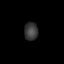
Tissue: skin
Cell type: Epithelial cells
Senescence score: 0.2023
Nuclear area (px): 241
Mean DAPI intensity: 57.934